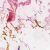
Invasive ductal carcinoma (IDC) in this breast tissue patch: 0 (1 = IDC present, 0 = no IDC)